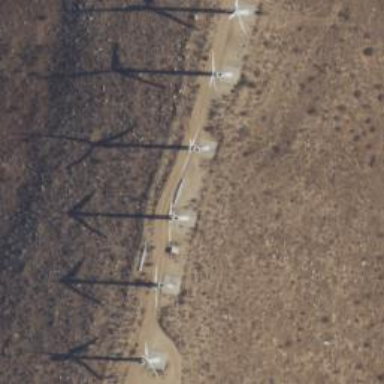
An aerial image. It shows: Wind turbine generating electricity through horizontal axis method. The source of the generator is wind.